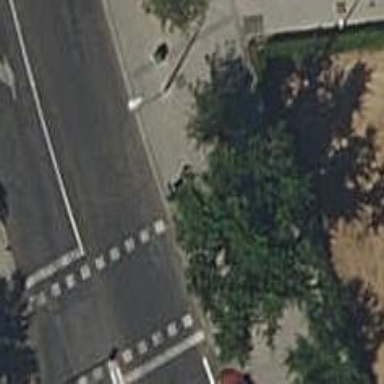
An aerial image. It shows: Bollard barrier.